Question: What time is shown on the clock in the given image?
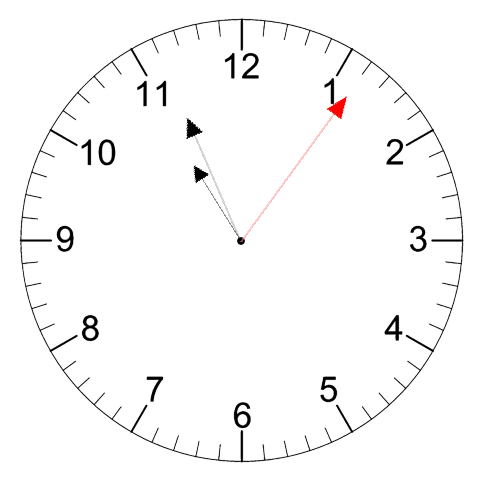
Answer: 10:56:06